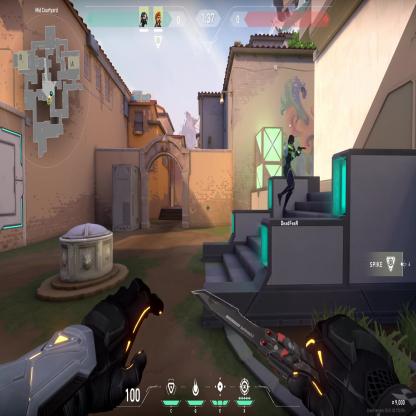
Label: teammate